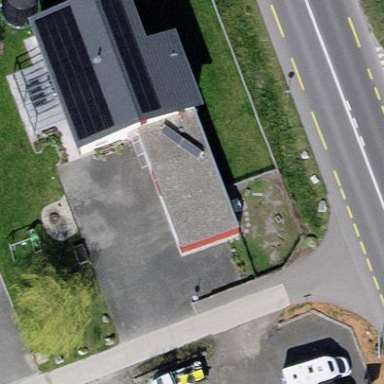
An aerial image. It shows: Group of garages.